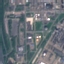
Label: Industrial